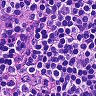
Metastatic tissue present: no